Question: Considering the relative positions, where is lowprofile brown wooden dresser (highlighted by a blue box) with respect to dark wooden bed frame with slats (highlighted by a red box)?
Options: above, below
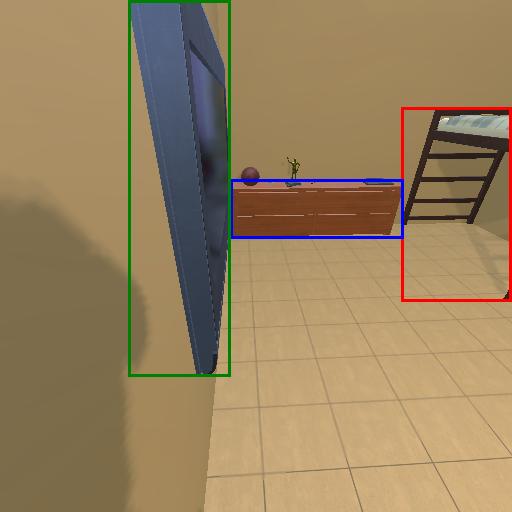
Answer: above